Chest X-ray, AP view. Patient: 54 years old, sex F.
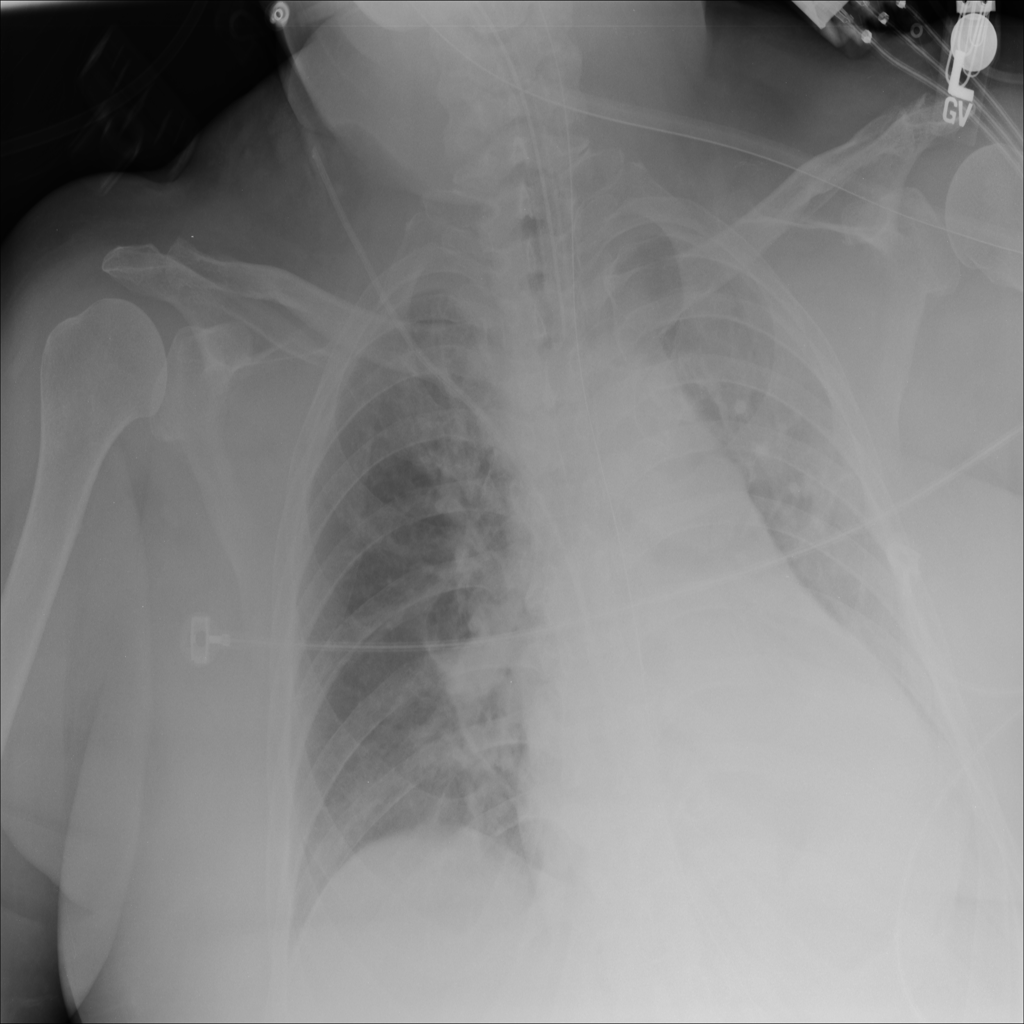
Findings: Infiltration